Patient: sex M, age 19
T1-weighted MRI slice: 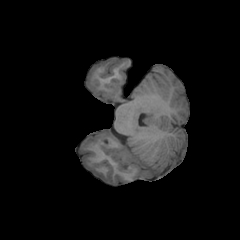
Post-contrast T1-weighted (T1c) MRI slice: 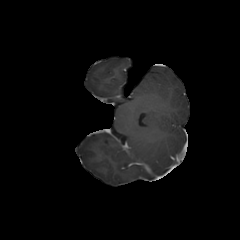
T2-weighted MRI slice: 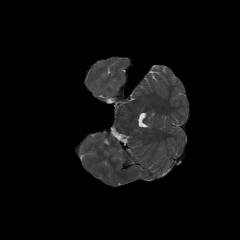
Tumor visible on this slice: no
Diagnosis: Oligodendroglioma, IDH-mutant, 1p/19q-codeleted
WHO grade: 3